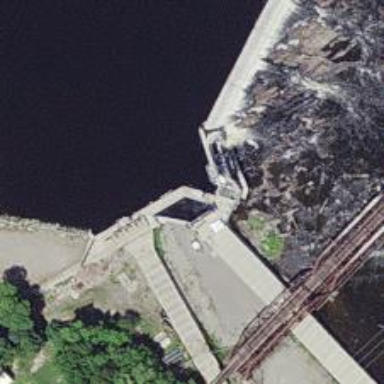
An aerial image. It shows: Dam across waterway.